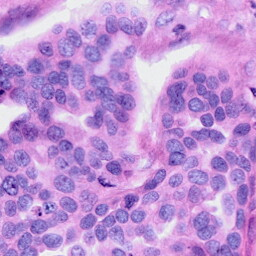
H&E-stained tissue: Ovarian